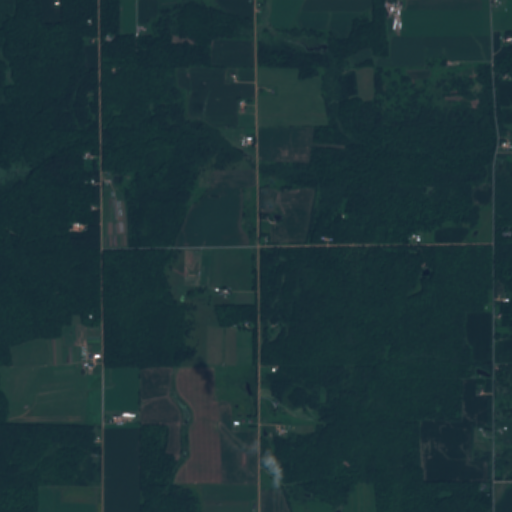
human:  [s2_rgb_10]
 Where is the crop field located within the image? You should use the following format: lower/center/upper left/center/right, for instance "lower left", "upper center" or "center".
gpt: The crop field is located in the lower left of the image.
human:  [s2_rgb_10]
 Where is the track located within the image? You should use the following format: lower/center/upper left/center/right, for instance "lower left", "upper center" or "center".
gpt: There is no track in the image.